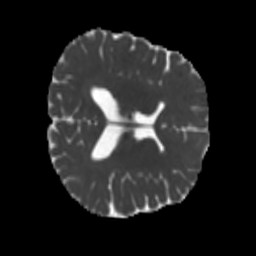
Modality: MD
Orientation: axial
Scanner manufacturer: siemens
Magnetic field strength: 3 T
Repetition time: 4 s
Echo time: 0.0594 s